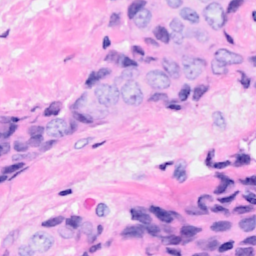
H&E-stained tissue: Breast